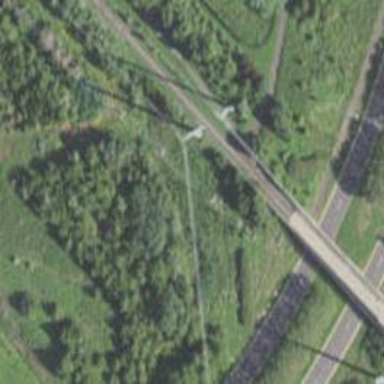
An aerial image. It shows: Asphalt cycleway running alongside abandoned railway.